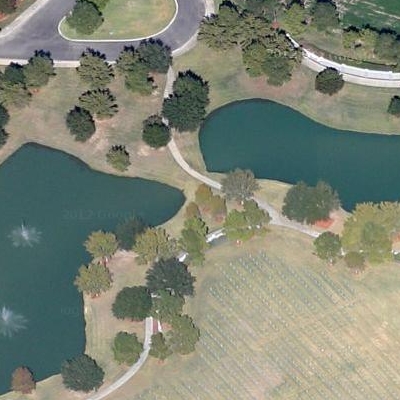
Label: dRiverLake